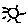
Label: sun